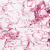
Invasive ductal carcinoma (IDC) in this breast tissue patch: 0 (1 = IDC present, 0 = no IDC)